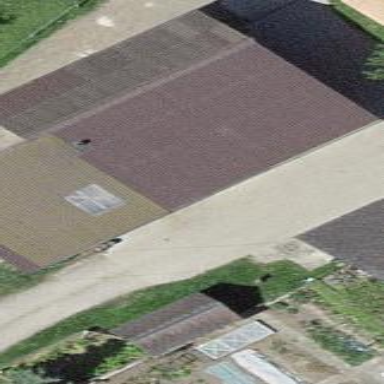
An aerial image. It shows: Shed building.